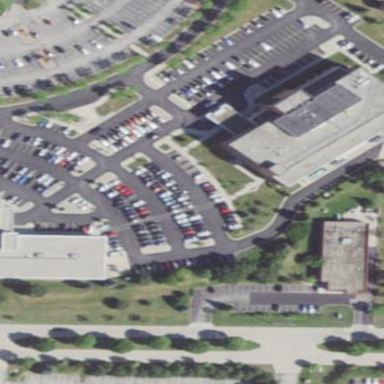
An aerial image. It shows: Hospital providing healthcare services.